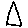
Label: triangle